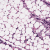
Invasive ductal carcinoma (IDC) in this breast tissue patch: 0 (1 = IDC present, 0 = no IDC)